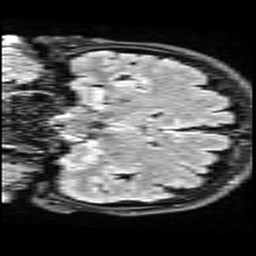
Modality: FLAIR
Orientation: coronal
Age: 63
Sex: female
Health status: healthy
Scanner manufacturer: siemens
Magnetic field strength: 3 T
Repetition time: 9 s
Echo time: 0.088 s